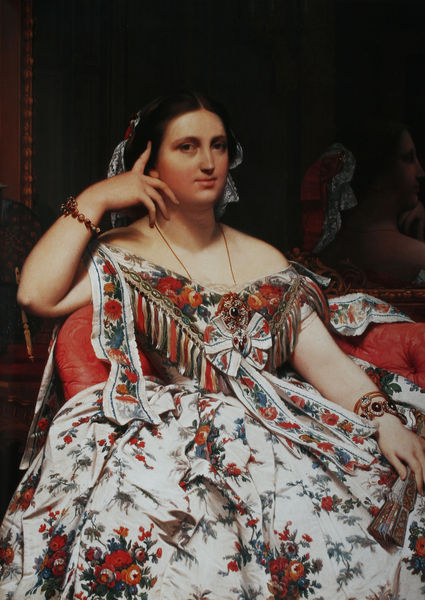
Titel: Madame Moitessier (Ausschnitt)
Künstler: Jean-Auguste-Dominique Ingres
Standort: London
Institution: National Gallery
Schlagwörter: blau, blätter, dunkel, gemälde, hand, haut, kopf, schatten, weiß, grün, sitzen, ausschnitt, blume, blumen, bunt, elegant, finger, frankreich, frau, frisur, haar, hell, hintergrund, kleid, licht, mund, nase, orange, profil, raum, schmuck, schwarz, stuhl, zimmer, blick, blüten, dame, rosen, rot, schleier, fächer, haube, mode, muster, ornament, rock, schleife, jung, wand, arm, augen, band, blass, falten, gesicht, haarschmuck, halten, inkarnat, kleidung, rahmen, spitze, stein, steine, bildnis, hände, innenraum, portrait, porträt, rückenlehne, spiegel, spiegelung, schlank, auge, fransen, gold, haare, interieur, kostüm, reich, sessel, sitzend, stickerei, stoff, saum, blatt, schleifen, augenbrauen, brosche, dekolletee, edelsteine, kontrast, lippen, perle, perlen, potrait, rouge, scheitel, schulter, schultern, schön, seide, lächeln, spanien, taille, brüste, sommer, wangen, sofa, mieder, spiegelbild, backen, kette, violett, hof, chair, fringe, hands, kissen, oil, red, white, women, armchair, black, dark, dick, dress, falte, france, hair, lady, painting, polster, seated, sitting, woman, kopftuch, zeigefinger, floral, ornamente, verzierung, streifen, flowers, gown, lciht, mirror, oil painting, pattern, reflection, robe, couch, rüsche, rüschen, augenbraue, aufstützen, chaiselonge, dekolleté, halskette, kokett, foto, schulterfrei, spanisch, blumenmuster, sommerkleid, tracht, fauteuil, weißß, armband, armbänder, armreif, geblümt, fingernägel, flower, gelassen, leder, feuerbach, girl, edelstein, ribbon, spain, spanish, haarschleife, bänder, gaze, fabric, birds, french, necklace, smile, ingres, speck, roses, arms, bracelet, pose, shoulder, temple, mexiko, colorful, colours, back, beautiful, pale, part, shoulders, titten, stripes, sinnlichkeit, range, rotes sofa, neoclassical, blumendekor, auschnitt, goya, spanierin, portarit, bow, recamière, herrin, ruffles, reflex, blumenkleid, posed, ingre, anselm feuerbach, geblümit, medallion, jewelry, fan, rosette, t, red chair, swallows, jewellery, regal, beads, smooth, nobel, frau sitzen, bracelets, divan, fringes, sittind, mrror, off the shoulder, pink cheeks, replex